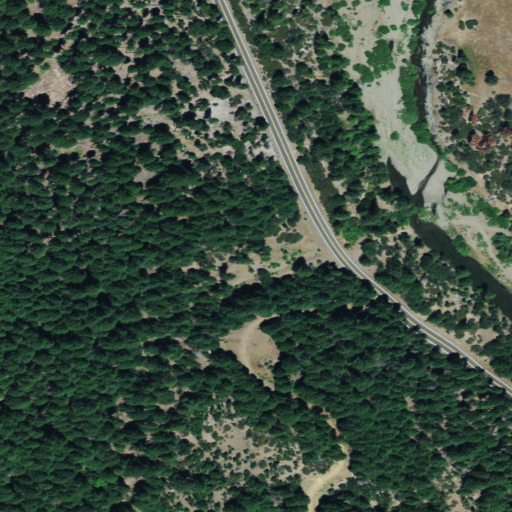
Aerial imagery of valley in California named Secret Gulch containing grassland, open development, low intensity development, and shrub